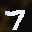
Label: 7